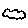
Label: cloud